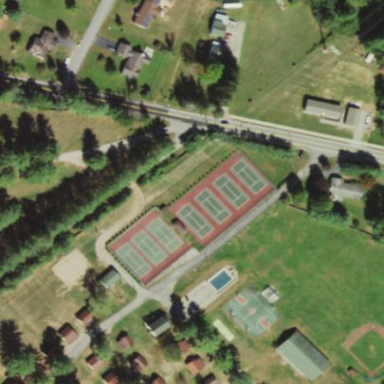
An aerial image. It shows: Tennis court on pitch designated for leisure land.